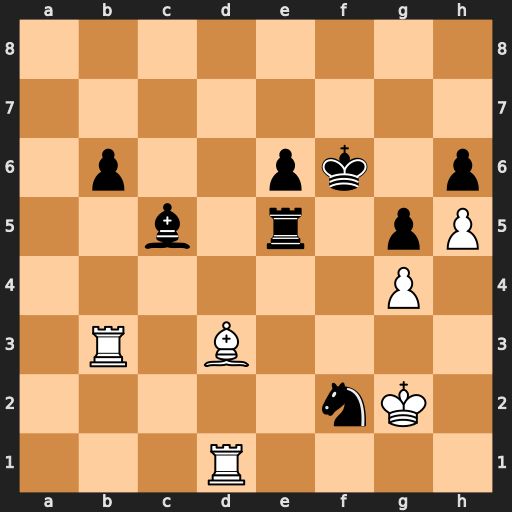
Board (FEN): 8/8/1p2pk1p/2b1r1pP/6P1/1R1B4/5nK1/3R4
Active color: w
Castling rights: -
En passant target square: -
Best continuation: Rf1 Ke7 Rxf2